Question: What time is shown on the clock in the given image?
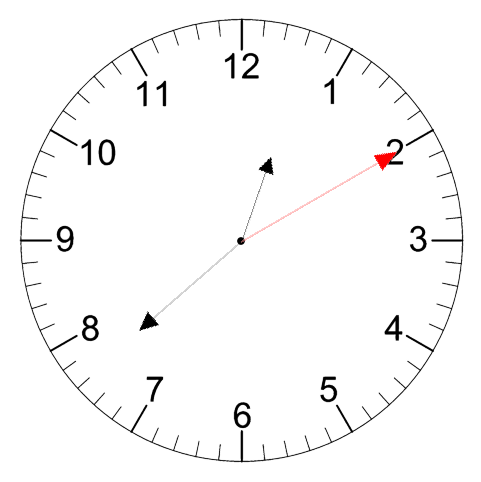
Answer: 12:38:10